Question: I'm making a site (HTML, CSS, PHP) and I'm having a problem with a strange margin appearing only with Google Chrome, it works fine with Firefox or IE. Even if I remove my Stylesheet, there still is this strange margin.
How to remove it ?
Here is my code:
'''
<html>
<head>
<meta charset="utf-8" />
<!-- <link rel="stylesheet" href="./css/style.css" /> -->
<link href='http://fonts.googleapis.com/css?family=Fresca|Dosis:200,300,400,500,600,700,800|Cabin+Condensed:400,600,700' rel='stylesheet' type='text/css'>
<title>My Site</title>
</head>
<body>
<?php include("./php/header.php"); ?>
<?php include("./php/profile.php"); ?>
</body>
</html>
'''
And here is what Google Chrome shows me when I inspect the element:
Have a look at this pic

Blank lines are causing those margins but I don't know what they do here.
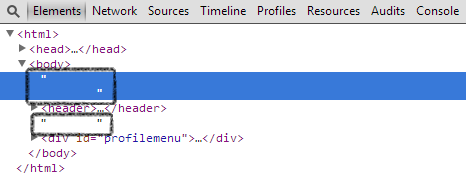
Answer: Really weird... Maybe it's an encoding problem. Please open your php file with notepad++ and in Format menu choose encode in .